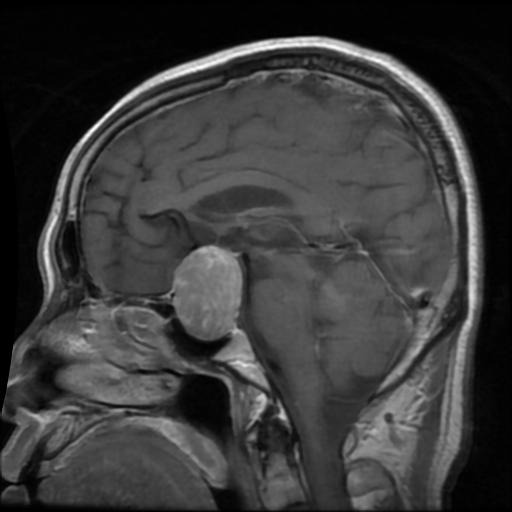
Label: pituitary